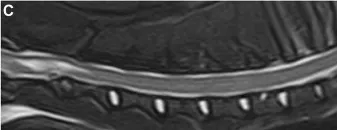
Magnetic resonance images of the cervical spinal cord and surrounding structures. T2*W transverse plane at the level of C2 vertebral body.
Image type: radiology (mri)